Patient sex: M
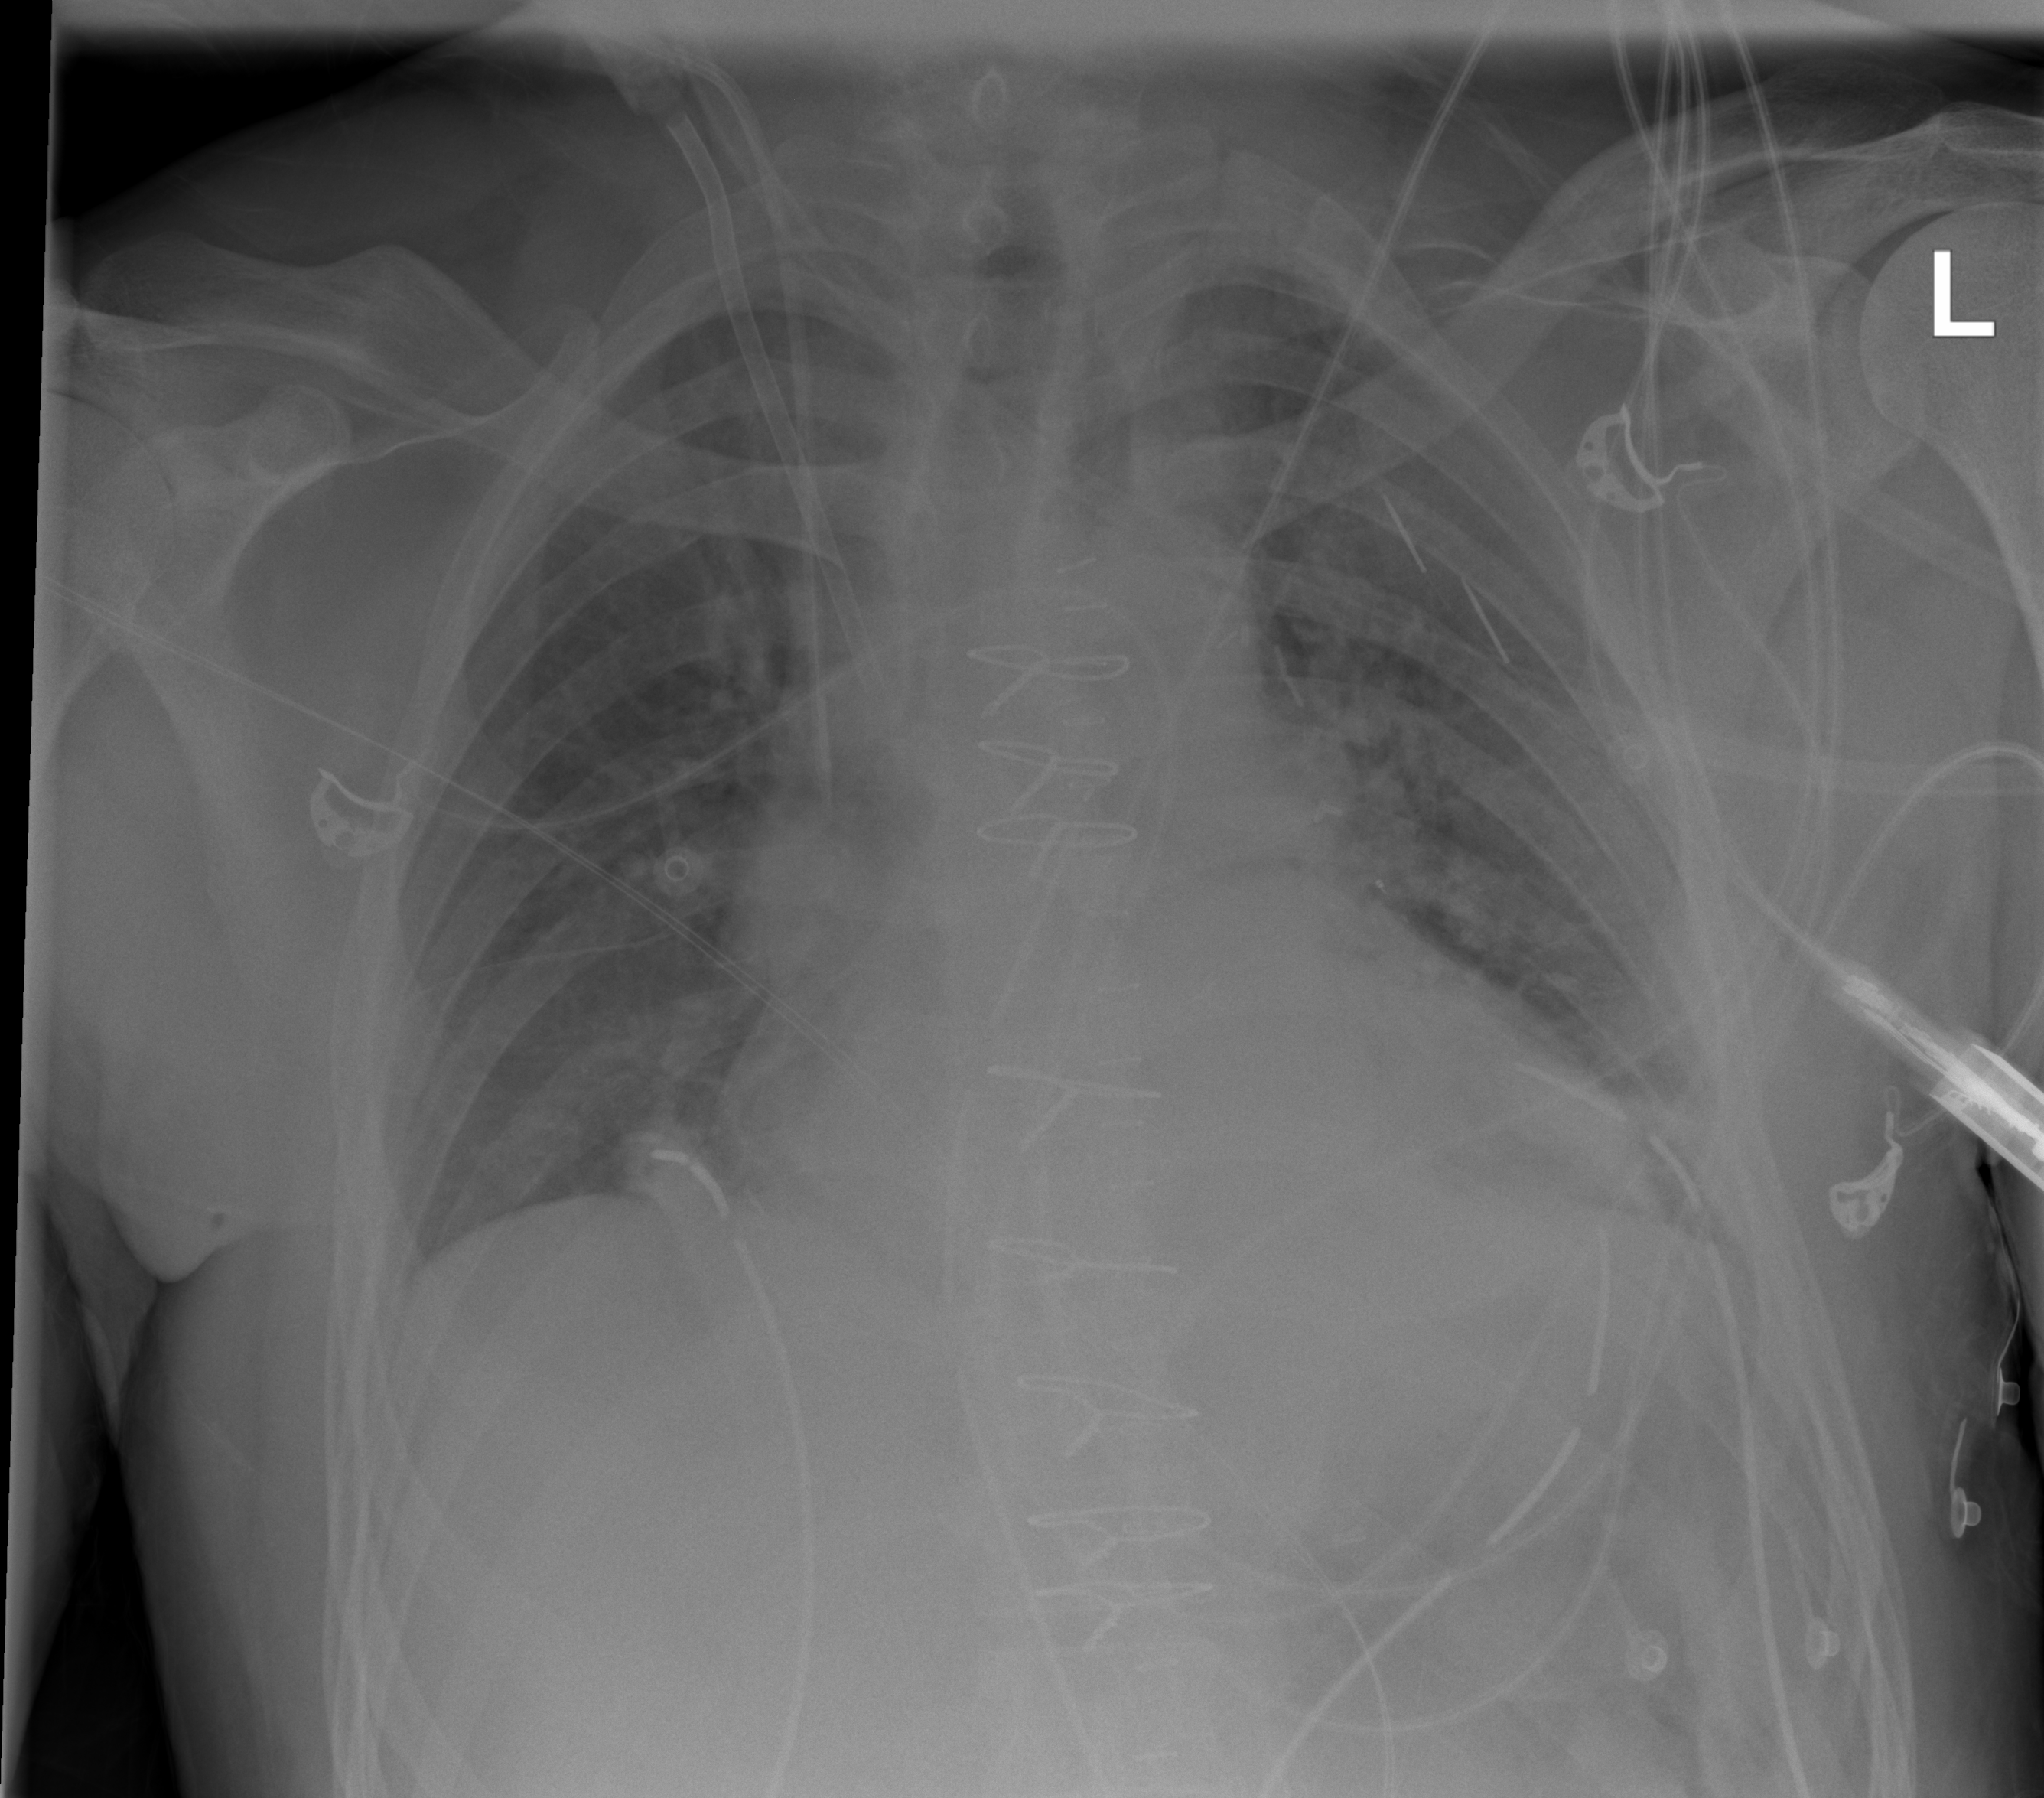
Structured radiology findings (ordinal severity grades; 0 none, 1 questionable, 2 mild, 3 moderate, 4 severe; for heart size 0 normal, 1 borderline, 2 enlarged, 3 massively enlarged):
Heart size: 2
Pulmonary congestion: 2
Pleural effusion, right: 0
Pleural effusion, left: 1
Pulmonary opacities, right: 0
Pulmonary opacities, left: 0
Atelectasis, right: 2
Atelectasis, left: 2